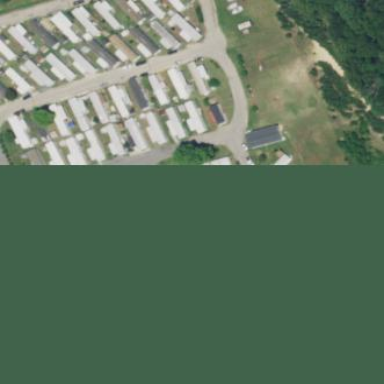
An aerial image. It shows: Residential area with static caravans.